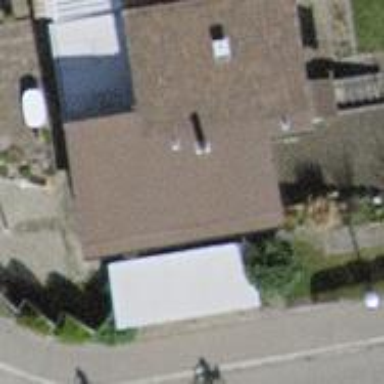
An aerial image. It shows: Building with tile roof.